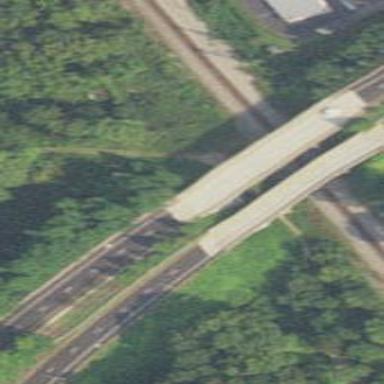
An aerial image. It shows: Man-made bridge.